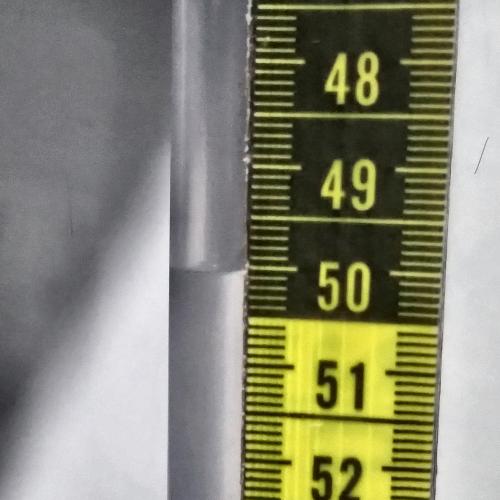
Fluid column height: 50.0 cm